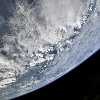
Label: cloud